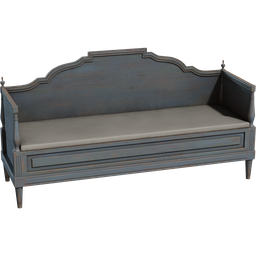
Label: furniture